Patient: sex M, age 61
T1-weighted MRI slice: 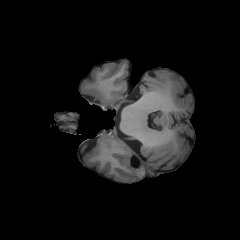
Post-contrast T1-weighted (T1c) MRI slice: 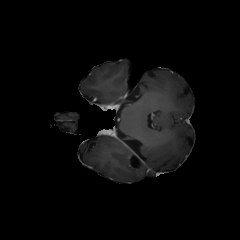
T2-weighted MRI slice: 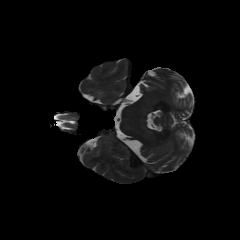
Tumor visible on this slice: no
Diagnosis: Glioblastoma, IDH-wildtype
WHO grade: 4